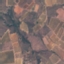
Land use / land cover: PermanentCrop